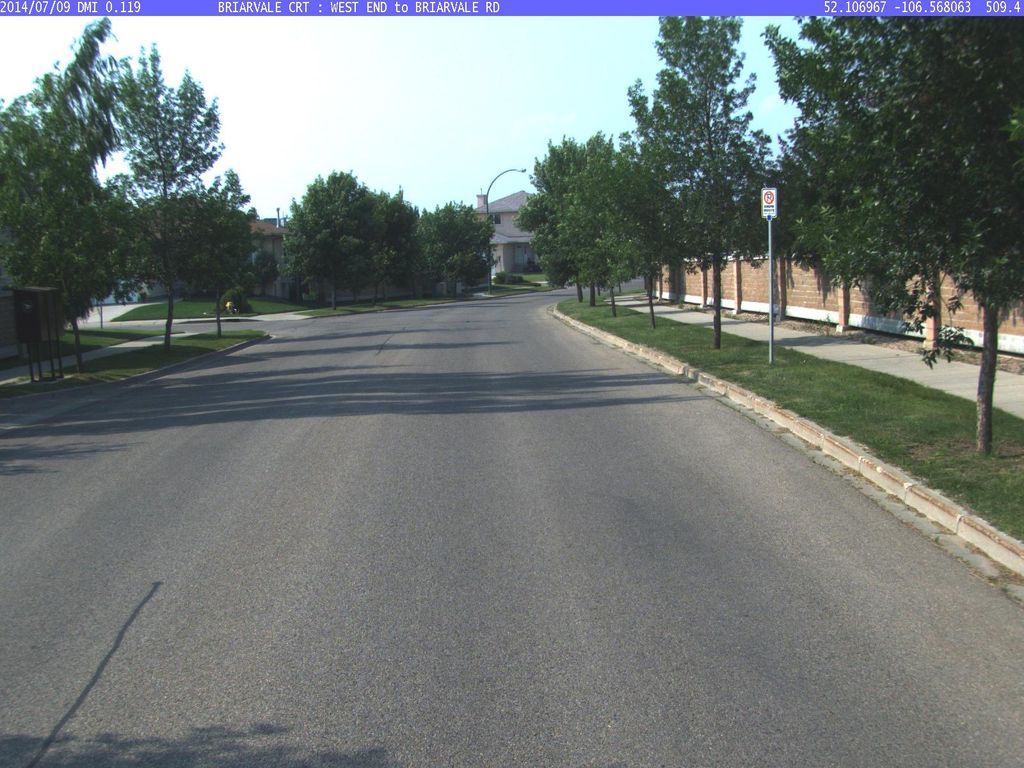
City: saskatoon